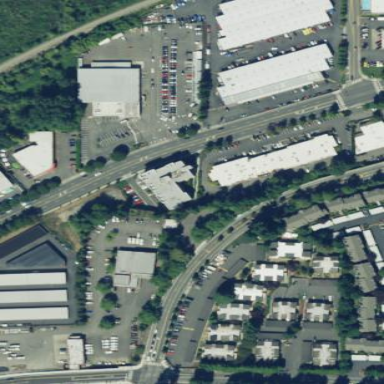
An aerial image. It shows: Retail area with car shop.